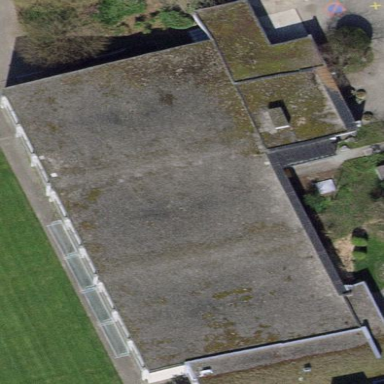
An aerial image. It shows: Sports hall building.